Question: I have a matrix 'ALL' that is '94968x8' and I want to create a new matrix 'B', but with some conditions.
At the 2nd column I have months(1-12) and at the 4th column I have hours(0-23).
So, I want the elements from the 5th column , if (for example) it's January(1) and midnight(0).
My matrix:

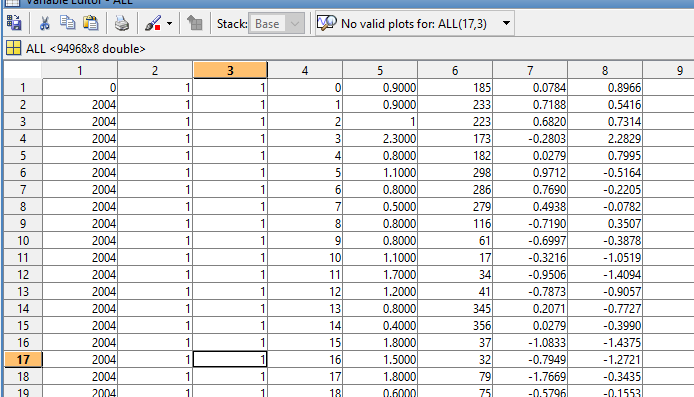
Answer: This is done using logical indexing:
'''
MONTH_COL_NUM = 2;
HOUR_COL_NUM = 4;
SELECT_COL = 5;
B = A(A(:,MONTH_COL_NUM) == 1 & A(:,HOUR_COL_NUM) == 0, SELECT_COL);
'''